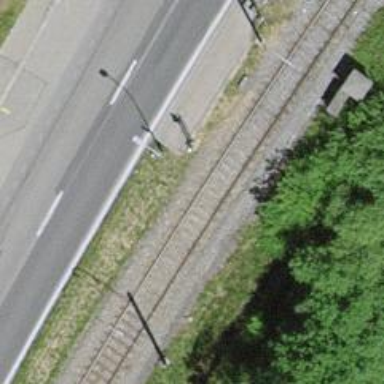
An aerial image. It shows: Railway signal.